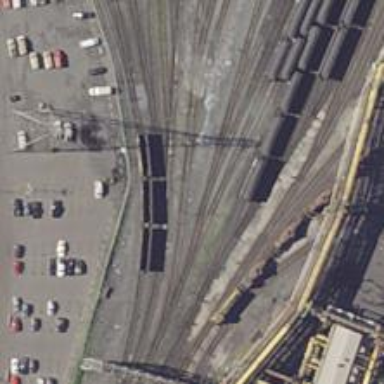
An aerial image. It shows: Railway yard in service.